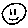
Label: smiley face